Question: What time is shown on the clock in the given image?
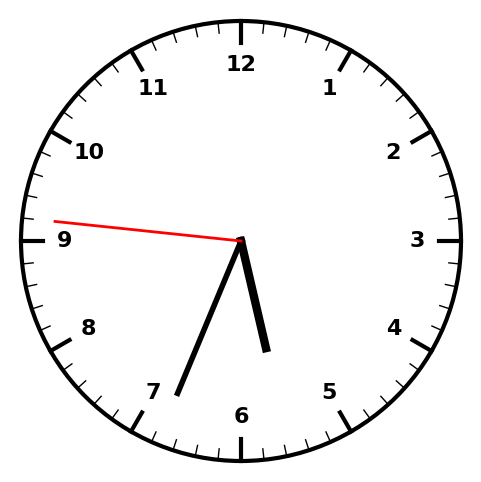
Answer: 05:33:46